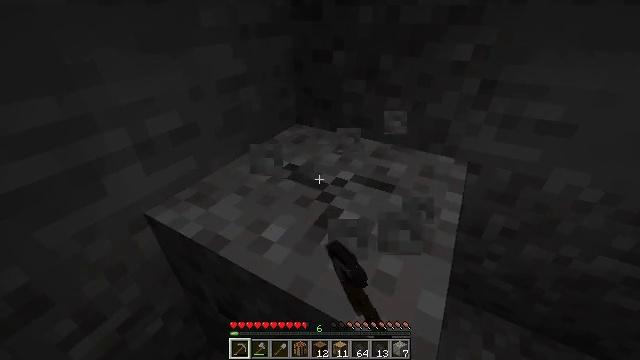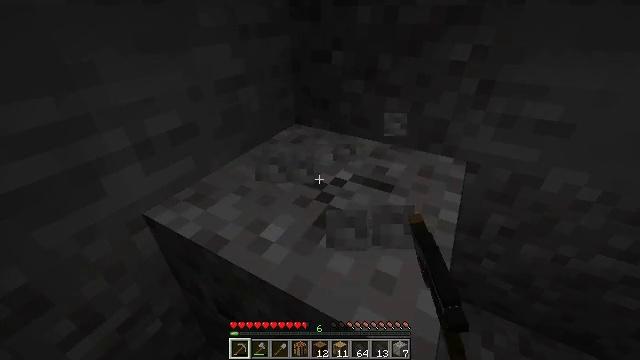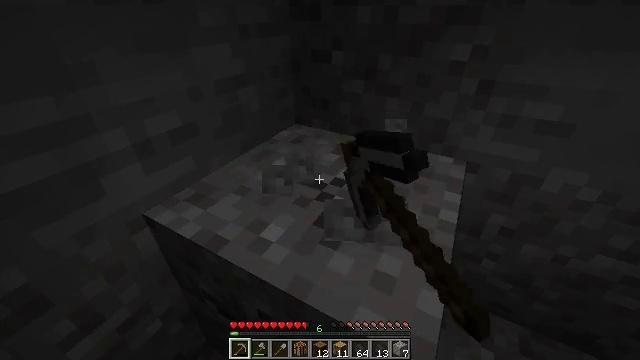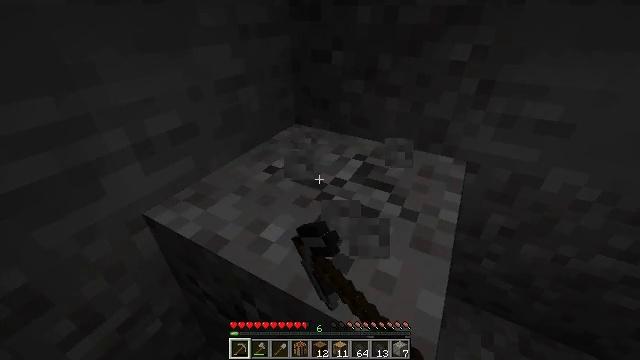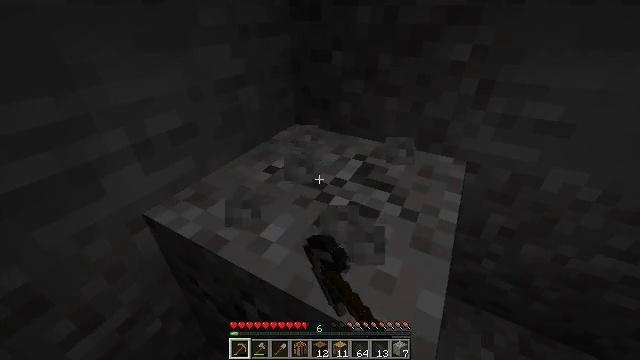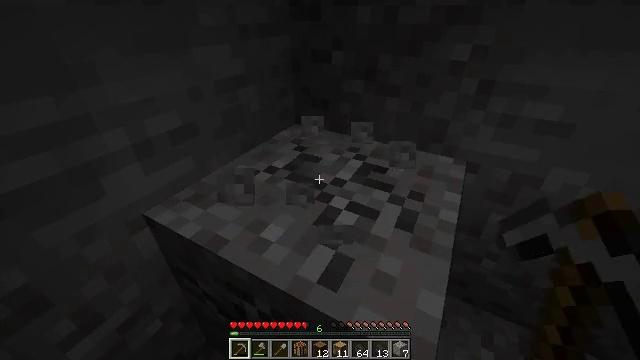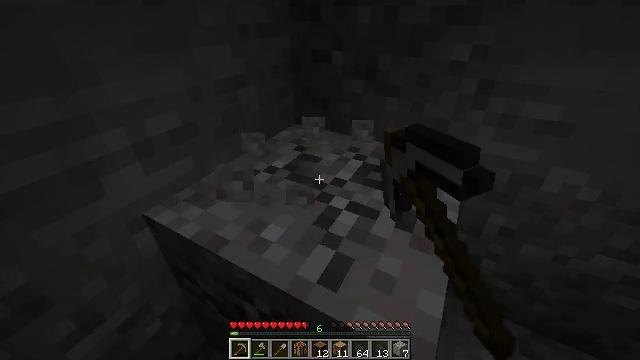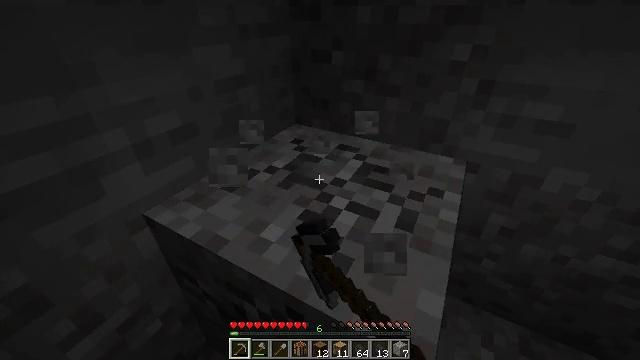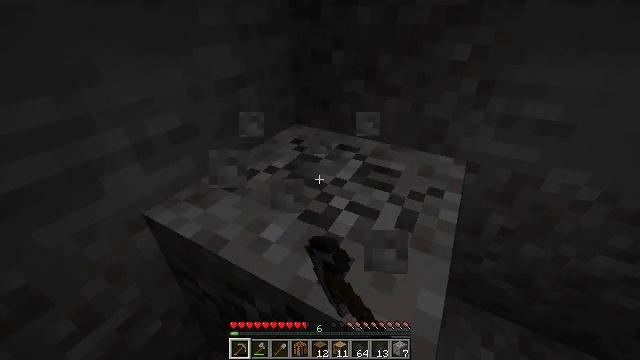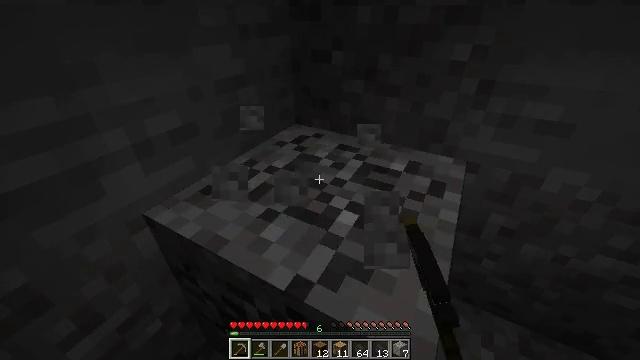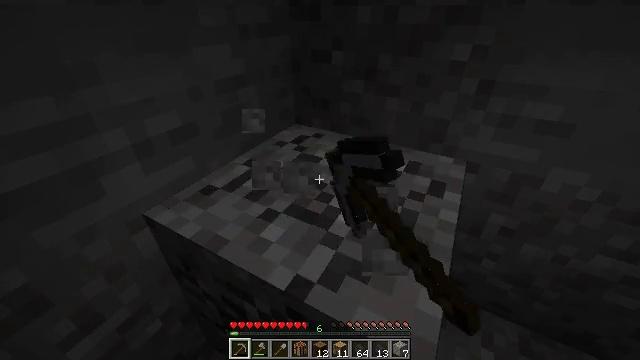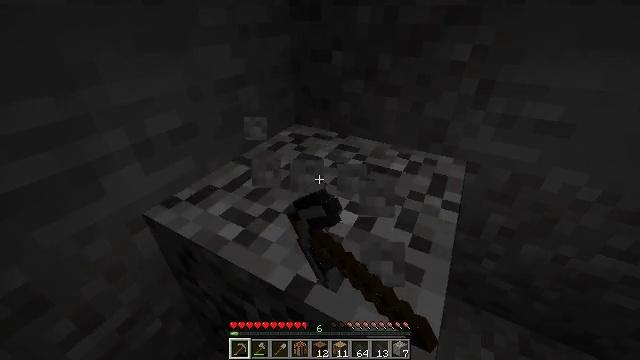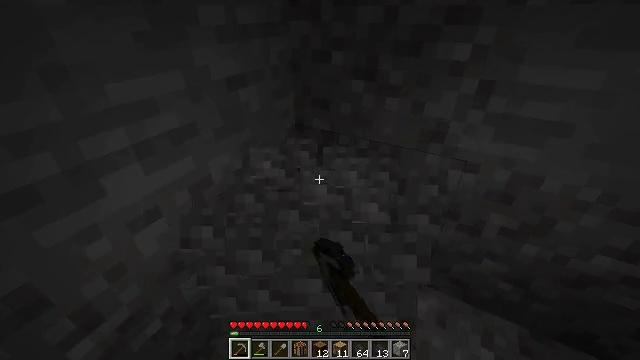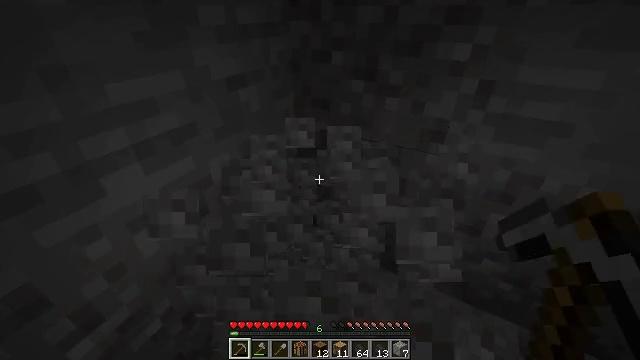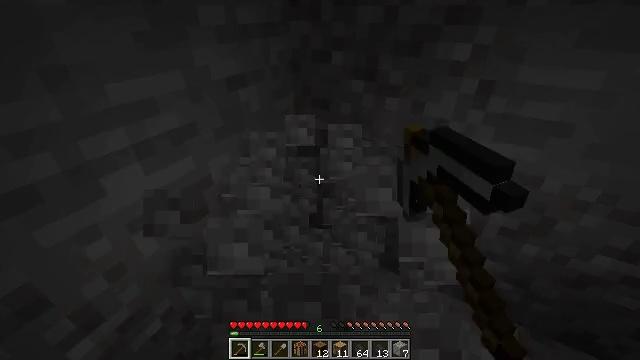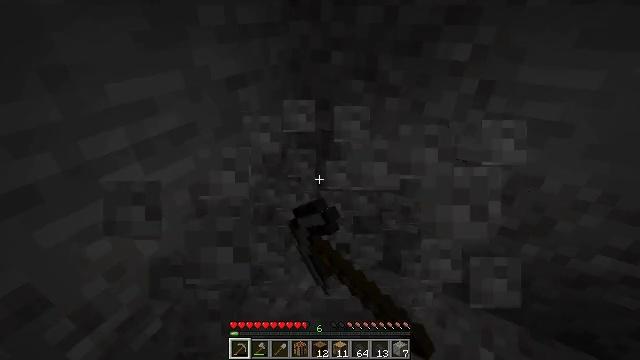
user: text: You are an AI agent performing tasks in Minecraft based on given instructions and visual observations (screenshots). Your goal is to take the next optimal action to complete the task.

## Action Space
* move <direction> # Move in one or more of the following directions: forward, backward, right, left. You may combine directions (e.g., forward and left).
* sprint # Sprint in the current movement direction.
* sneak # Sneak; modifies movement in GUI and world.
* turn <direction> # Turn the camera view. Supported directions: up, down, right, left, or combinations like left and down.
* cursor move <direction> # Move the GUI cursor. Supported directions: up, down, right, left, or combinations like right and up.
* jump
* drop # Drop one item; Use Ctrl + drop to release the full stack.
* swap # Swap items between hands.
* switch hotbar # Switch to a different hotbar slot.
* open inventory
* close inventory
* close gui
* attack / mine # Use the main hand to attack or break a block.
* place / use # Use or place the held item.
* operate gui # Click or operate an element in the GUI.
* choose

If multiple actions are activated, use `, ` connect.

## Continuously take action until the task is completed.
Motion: motion action
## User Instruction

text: Dig through gravel to clear a path.
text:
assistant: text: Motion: attack / mine
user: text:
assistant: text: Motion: attack / mine
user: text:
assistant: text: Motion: attack / mine
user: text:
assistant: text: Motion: attack / mine
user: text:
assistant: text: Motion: attack / mine
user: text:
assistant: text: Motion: attack / mine
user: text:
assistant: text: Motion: attack / mine
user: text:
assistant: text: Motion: attack / mine
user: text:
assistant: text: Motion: attack / mine
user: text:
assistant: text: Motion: attack / mine
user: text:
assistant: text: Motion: attack / mine
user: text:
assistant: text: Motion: attack / mine
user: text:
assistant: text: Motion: attack / mine
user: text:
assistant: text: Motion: attack / mine
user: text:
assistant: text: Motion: attack / mine
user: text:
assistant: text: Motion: attack / mine
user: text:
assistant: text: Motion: turn right and up, attack / mine
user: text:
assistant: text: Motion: turn right and up, attack / mine
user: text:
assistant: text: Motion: turn right and up, attack / mine
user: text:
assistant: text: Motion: turn right and up, attack / mine
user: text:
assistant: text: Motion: turn up, attack / mine
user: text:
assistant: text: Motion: attack / mine
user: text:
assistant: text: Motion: attack / mine
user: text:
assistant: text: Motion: attack / mine
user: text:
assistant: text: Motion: attack / mine
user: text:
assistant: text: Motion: attack / mine
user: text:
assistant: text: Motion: attack / mine
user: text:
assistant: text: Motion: attack / mine
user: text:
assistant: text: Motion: attack / mine
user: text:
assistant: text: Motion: attack / mine